Interaction volume radius: 5 \u00c5
Interaction volume height: 10 \u00c5
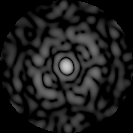
Disorder parameter: 0.8385